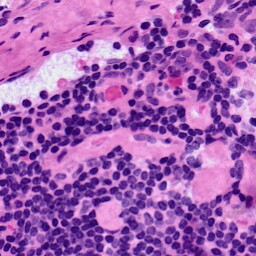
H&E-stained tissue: LymphNode